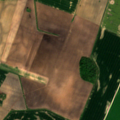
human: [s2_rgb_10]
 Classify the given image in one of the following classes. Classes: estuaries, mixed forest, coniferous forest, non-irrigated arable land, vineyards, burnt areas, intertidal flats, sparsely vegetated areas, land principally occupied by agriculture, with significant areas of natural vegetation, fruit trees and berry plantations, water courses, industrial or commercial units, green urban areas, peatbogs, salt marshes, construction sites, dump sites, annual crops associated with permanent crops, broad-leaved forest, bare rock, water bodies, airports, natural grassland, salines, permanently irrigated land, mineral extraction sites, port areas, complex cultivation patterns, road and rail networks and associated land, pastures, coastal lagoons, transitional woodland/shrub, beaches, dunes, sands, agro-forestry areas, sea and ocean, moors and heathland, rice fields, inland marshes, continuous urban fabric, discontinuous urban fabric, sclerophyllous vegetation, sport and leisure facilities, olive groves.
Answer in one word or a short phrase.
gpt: non-irrigated arable land